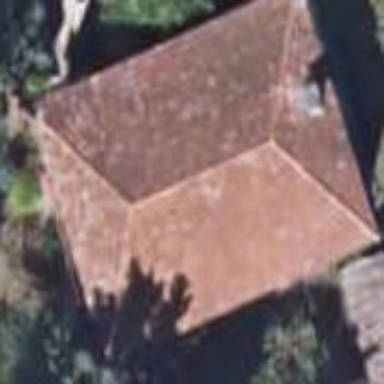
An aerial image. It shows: Simple and straightforward house.